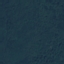
Land use / land cover: Forest